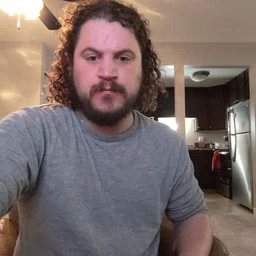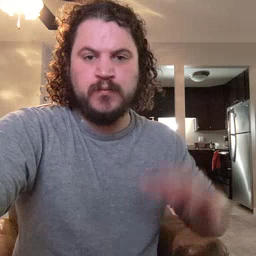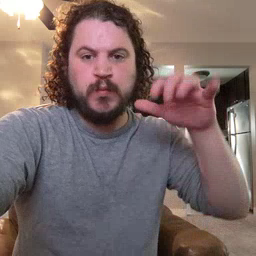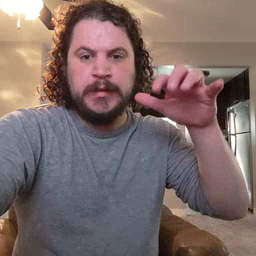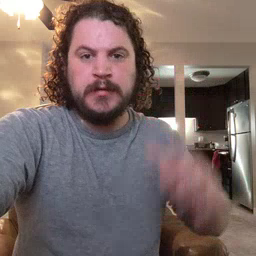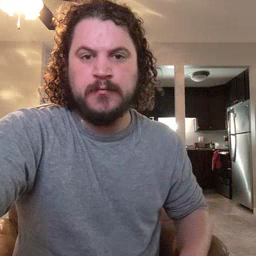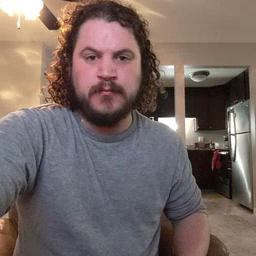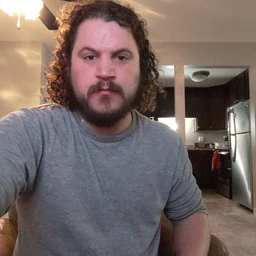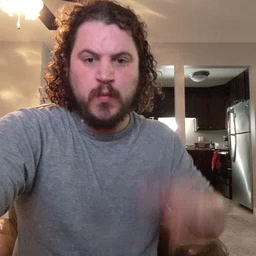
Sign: rain